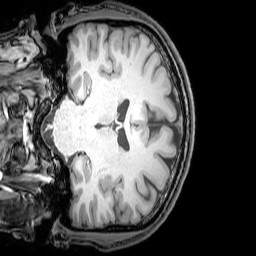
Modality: T1w
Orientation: coronal
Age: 25
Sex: male
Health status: healthy
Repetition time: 0.081 s
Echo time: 0.037 s